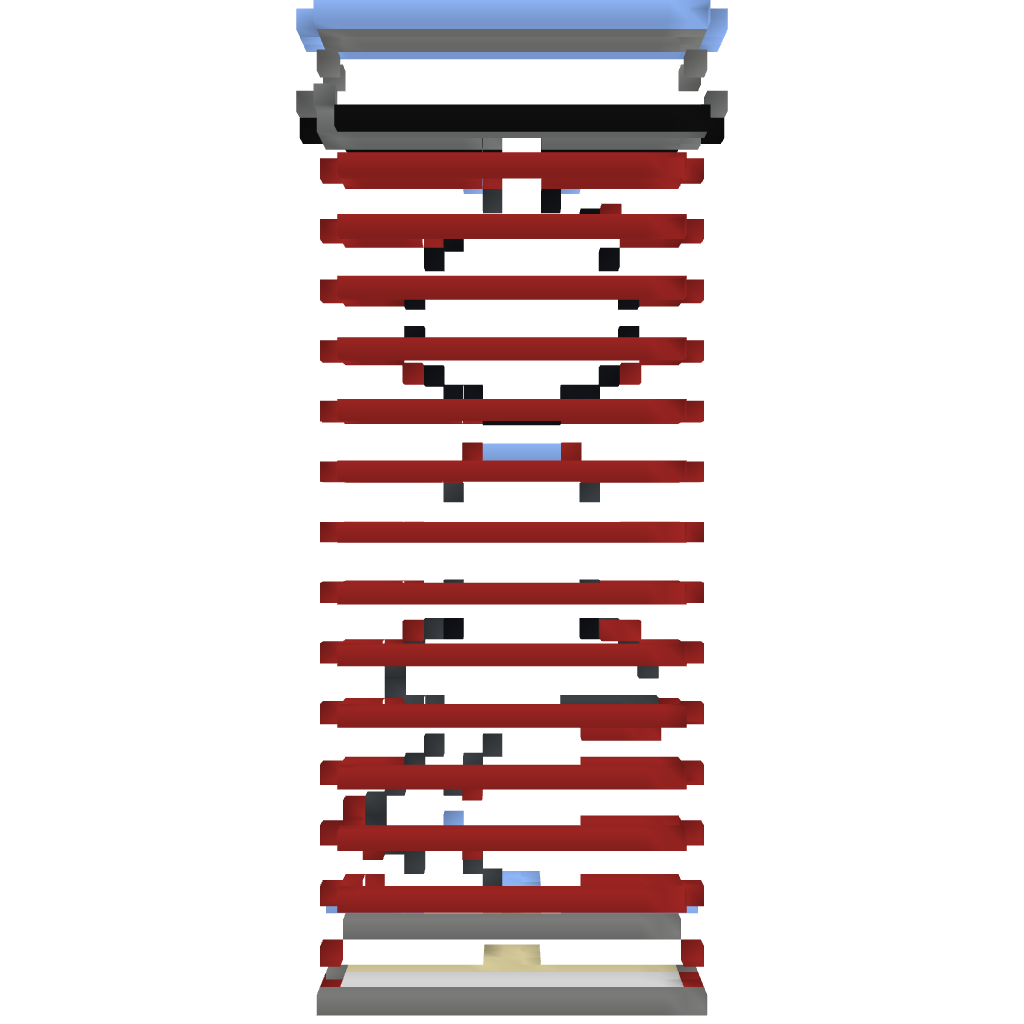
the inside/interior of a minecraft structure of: Enderman farm